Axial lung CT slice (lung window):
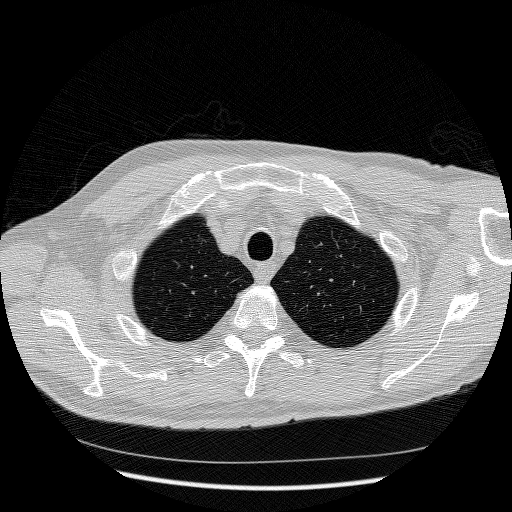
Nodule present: no